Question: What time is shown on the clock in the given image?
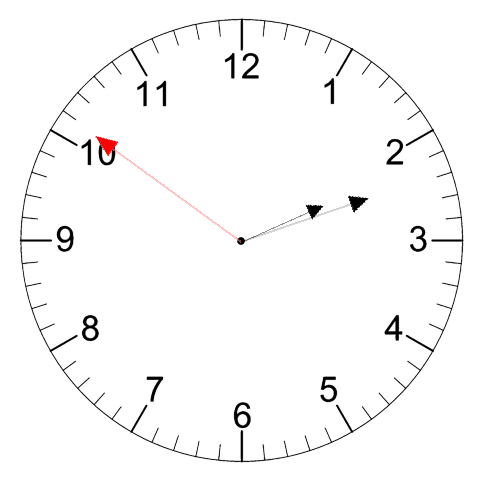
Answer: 02:11:51